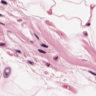
Metastatic tissue present: no